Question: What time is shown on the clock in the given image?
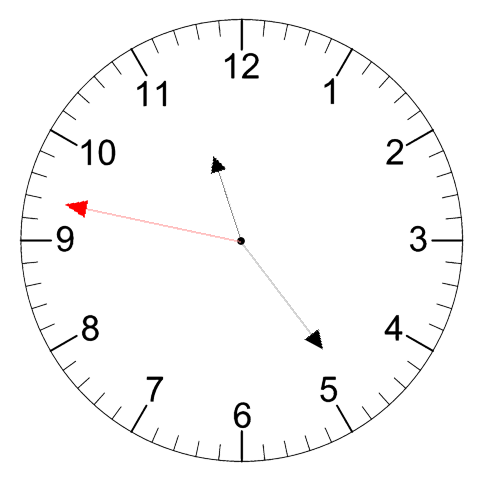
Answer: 11:23:47